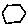
Label: hexagon